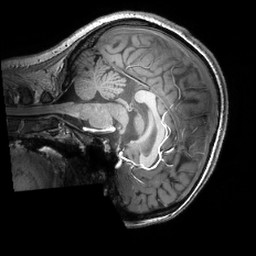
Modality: T1w
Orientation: sagittal
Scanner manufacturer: philips
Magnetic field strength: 7 T
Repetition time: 0.008 s
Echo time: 0.001974 s